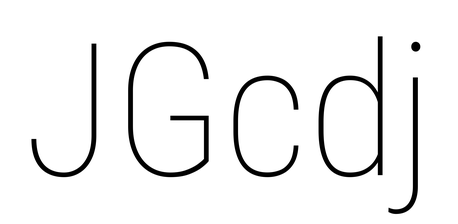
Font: Roboto_Condensed_Thin